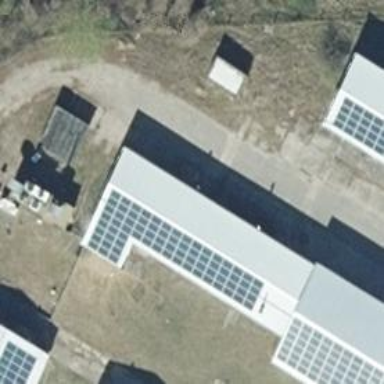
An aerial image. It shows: Solar-powered generator using photovoltaic technology. This small installation generates electricity through solar photovoltaic panels.